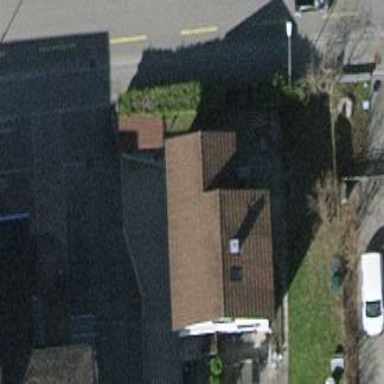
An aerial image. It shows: Building with tile roof.